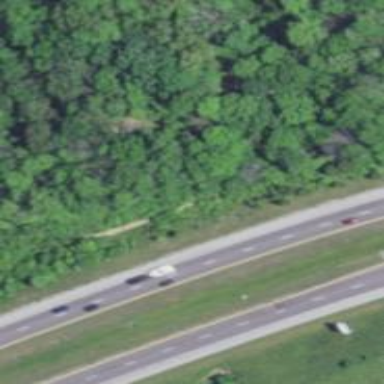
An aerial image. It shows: Bridge over trunk highway with expressway.